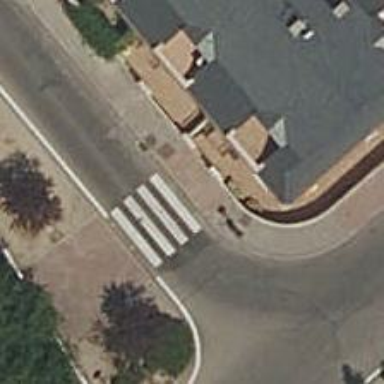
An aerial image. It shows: Marked crossing on the road.